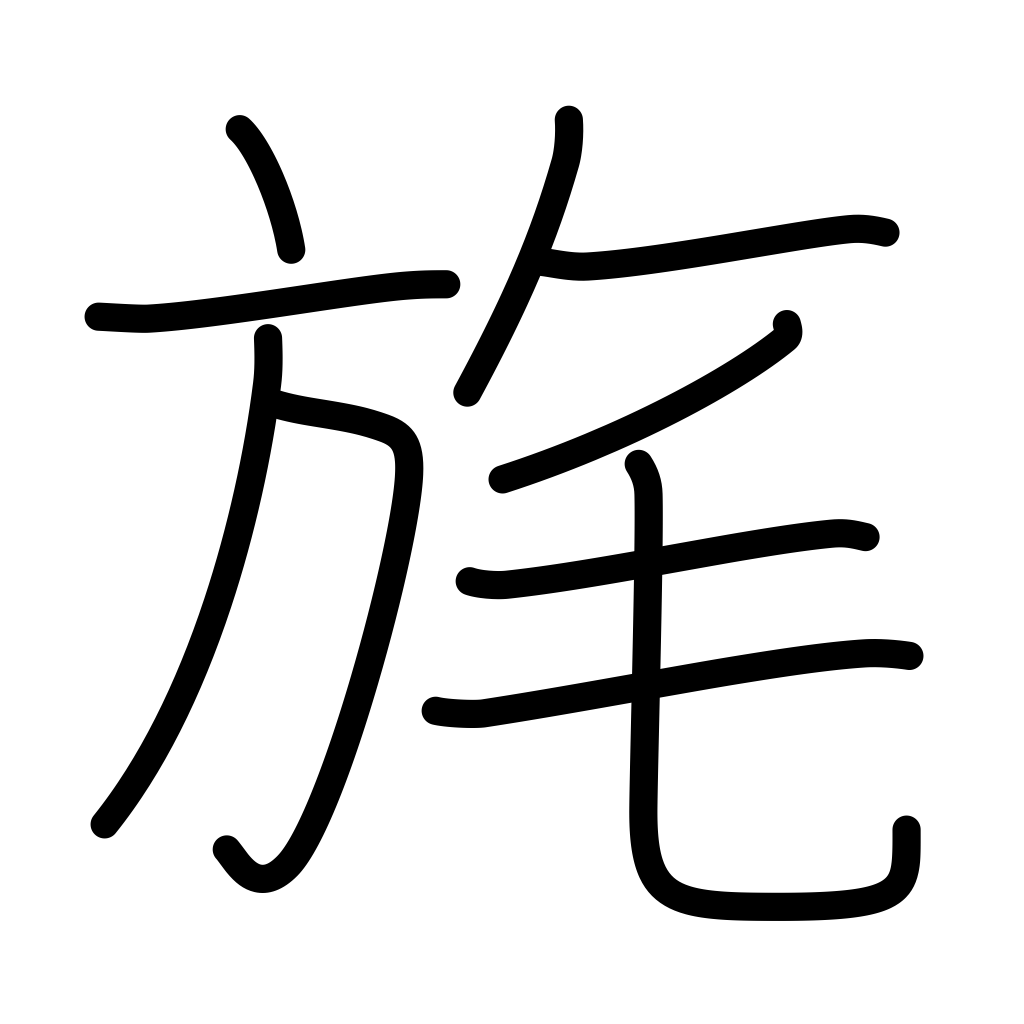
Meaning: tassel on a flag, long haired cow, old man